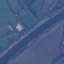
Land use / land cover class: River